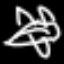
Label: airplane